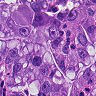
Metastatic tissue present: yes